Current action and preconditions to check: trajectory_clear

Your task: For each precondition in the list above, predict whether it will hold at this action.

Consider the current scene as observed from the mobile robot's camera, and analyze the predicted future states of all dynamic agents (e.g., people, animals, vehicles, or any moving entities) within the NEXT SECOND.

IMPORTANT: Only answer "very likely" if you are absolutely certain—based on strong, clear evidence—that a dynamic agent will violate the precondition in the predicted future state. Do NOT answer "very likely" for unlikely, ambiguous, or low-probability risks.

Ask yourself for each precondition: Is there a high probability, with clear and convincing evidence, that the predicted future states of any dynamic agent will interfere with the predicted future state of the currently executing action within the NEXT SECOND, causing that precondition to fail?

Assess the risk level based on these predictions. Use "likely" or "very likely" if motions create a clear risk of interference.

Use "neutral" or "improbable" if agents are nearby but their predicted paths are clearly diverging or non-conflicting.

Failure Risk Categories: "very improbable", "improbable", "neutral", "likely", "very likely"

Answer Format: Output ONLY the probability_of_failure value from these categories: "very improbable", "improbable", "neutral", "likely", "very likely"

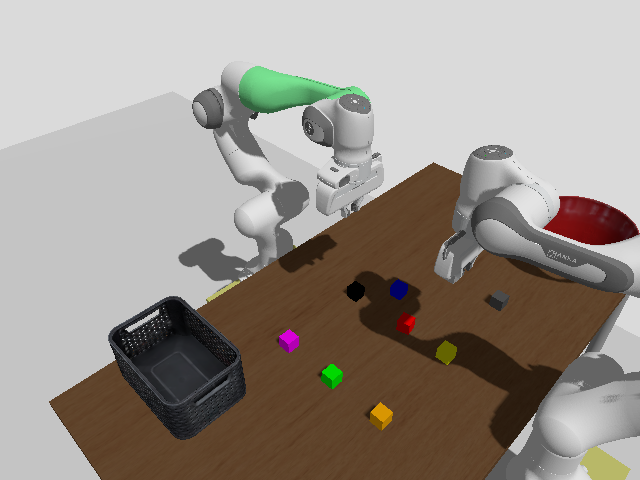

Answer: improbable